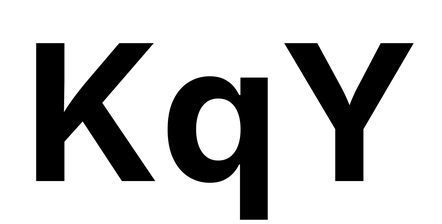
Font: Inter_Bold